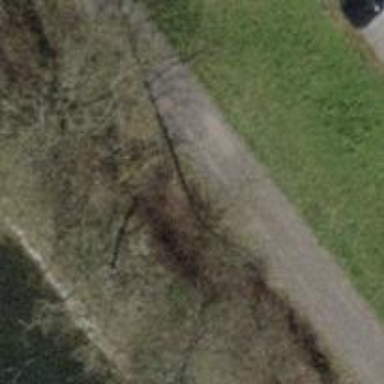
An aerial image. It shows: Agricultural track with compacted grade 2 surface suitable for agricultural vehicles.